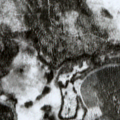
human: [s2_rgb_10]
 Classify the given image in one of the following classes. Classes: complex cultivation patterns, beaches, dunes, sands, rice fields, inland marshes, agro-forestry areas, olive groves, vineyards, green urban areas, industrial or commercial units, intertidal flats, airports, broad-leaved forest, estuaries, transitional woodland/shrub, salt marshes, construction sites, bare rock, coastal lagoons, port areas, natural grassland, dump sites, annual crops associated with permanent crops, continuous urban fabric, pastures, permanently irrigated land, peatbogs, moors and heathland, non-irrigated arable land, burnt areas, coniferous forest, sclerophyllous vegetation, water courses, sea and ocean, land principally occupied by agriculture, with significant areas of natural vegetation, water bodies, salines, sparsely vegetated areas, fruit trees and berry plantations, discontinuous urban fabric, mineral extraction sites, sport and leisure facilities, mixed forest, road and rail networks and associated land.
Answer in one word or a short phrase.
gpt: coniferous forest